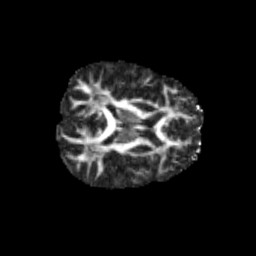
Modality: FA
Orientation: axial
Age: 11
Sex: male
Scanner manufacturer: siemens
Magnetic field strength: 3 T
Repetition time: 3.8 s
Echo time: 0.07 s